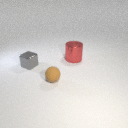
small gray metal cube to the left of small brown rubber sphere